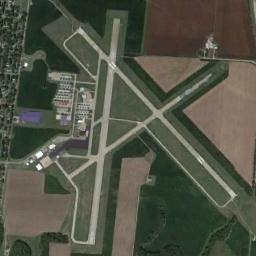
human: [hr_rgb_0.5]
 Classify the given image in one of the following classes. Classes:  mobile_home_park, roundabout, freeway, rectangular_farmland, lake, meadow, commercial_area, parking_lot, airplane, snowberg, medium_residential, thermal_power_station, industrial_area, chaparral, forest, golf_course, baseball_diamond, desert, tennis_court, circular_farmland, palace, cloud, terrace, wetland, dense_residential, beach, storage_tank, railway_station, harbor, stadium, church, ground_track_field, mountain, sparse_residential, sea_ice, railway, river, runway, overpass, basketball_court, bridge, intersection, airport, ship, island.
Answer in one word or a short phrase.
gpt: airport